Field crop: maize
Growth stage: 2
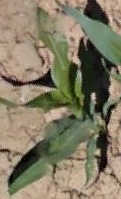
Species: maize